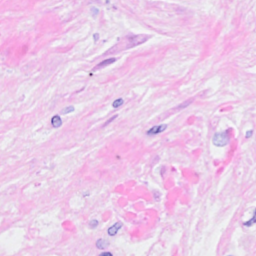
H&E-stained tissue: Breast